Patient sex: M
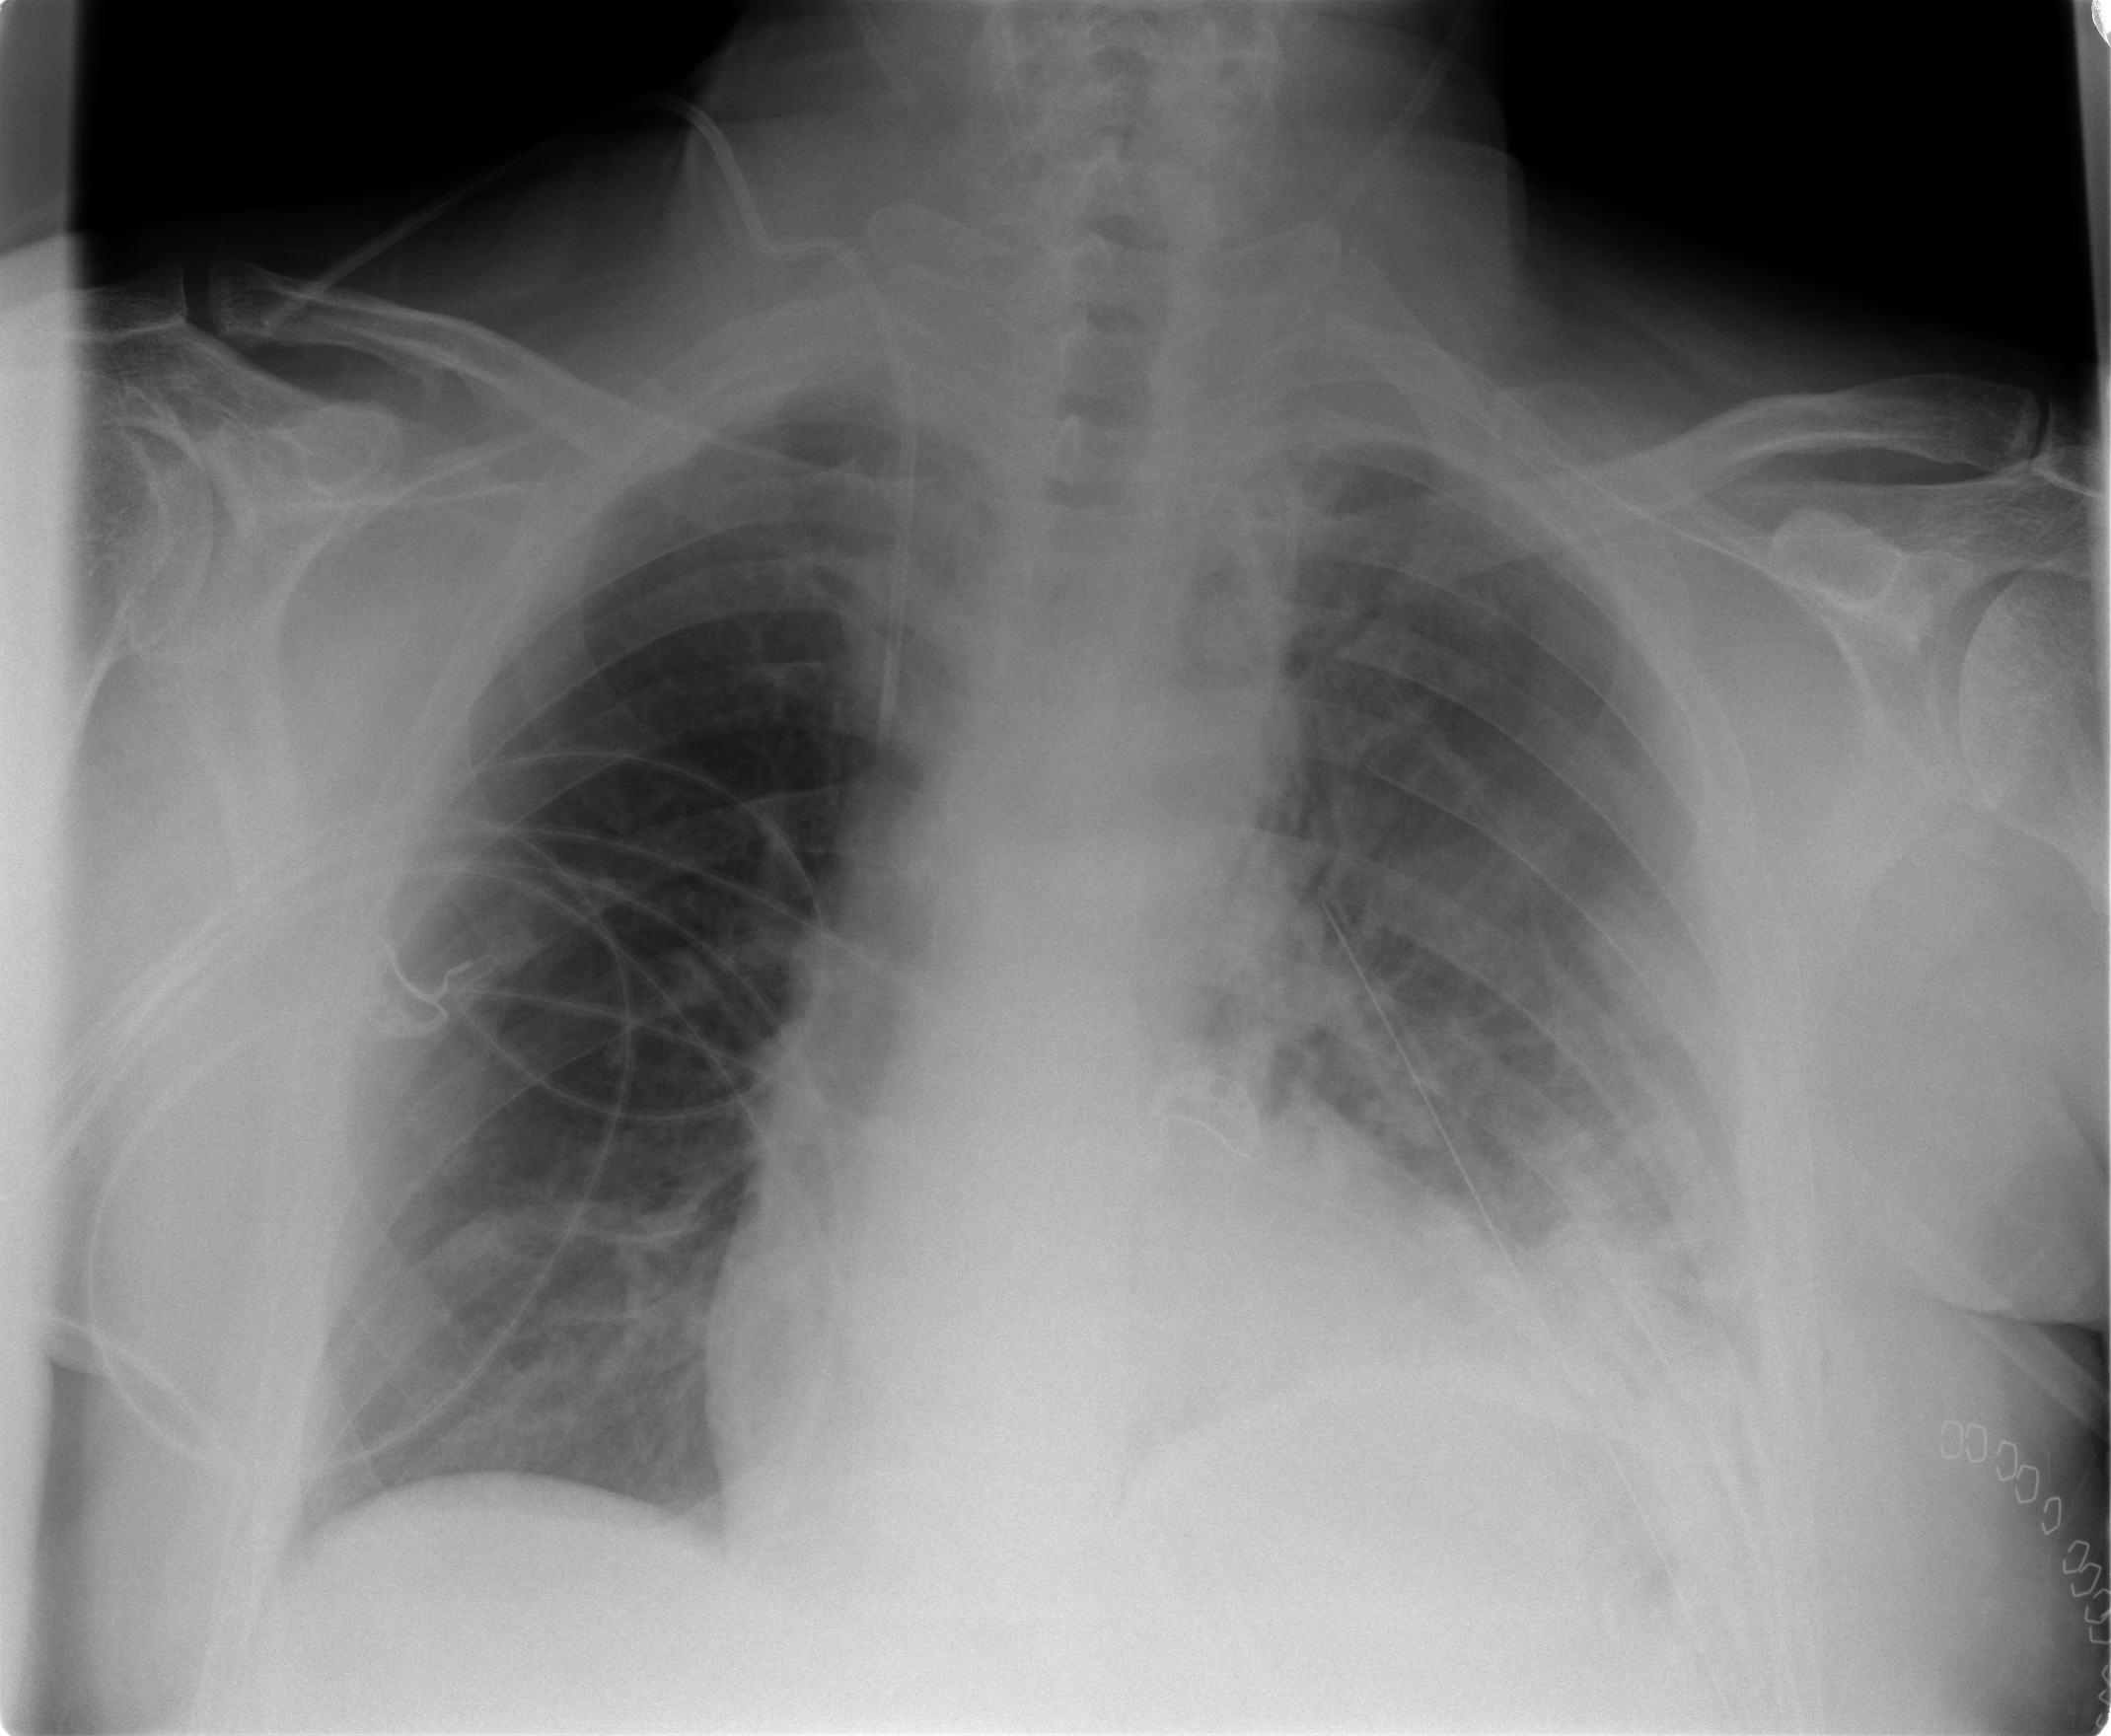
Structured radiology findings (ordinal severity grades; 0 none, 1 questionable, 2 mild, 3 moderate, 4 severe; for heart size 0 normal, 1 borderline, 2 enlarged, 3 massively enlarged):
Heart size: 2
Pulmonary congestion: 2
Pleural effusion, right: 2
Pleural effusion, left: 2
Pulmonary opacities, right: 0
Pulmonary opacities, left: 3
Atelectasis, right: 2
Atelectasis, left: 3